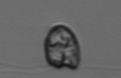
Label: flagellate_morphotype1